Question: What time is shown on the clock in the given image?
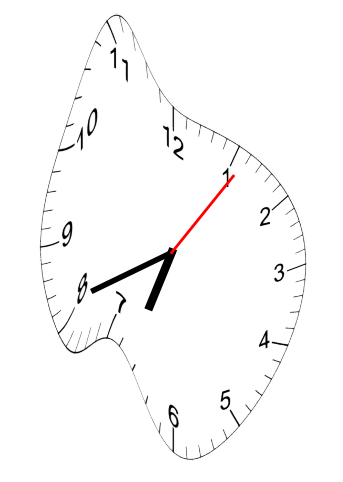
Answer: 06:41:06